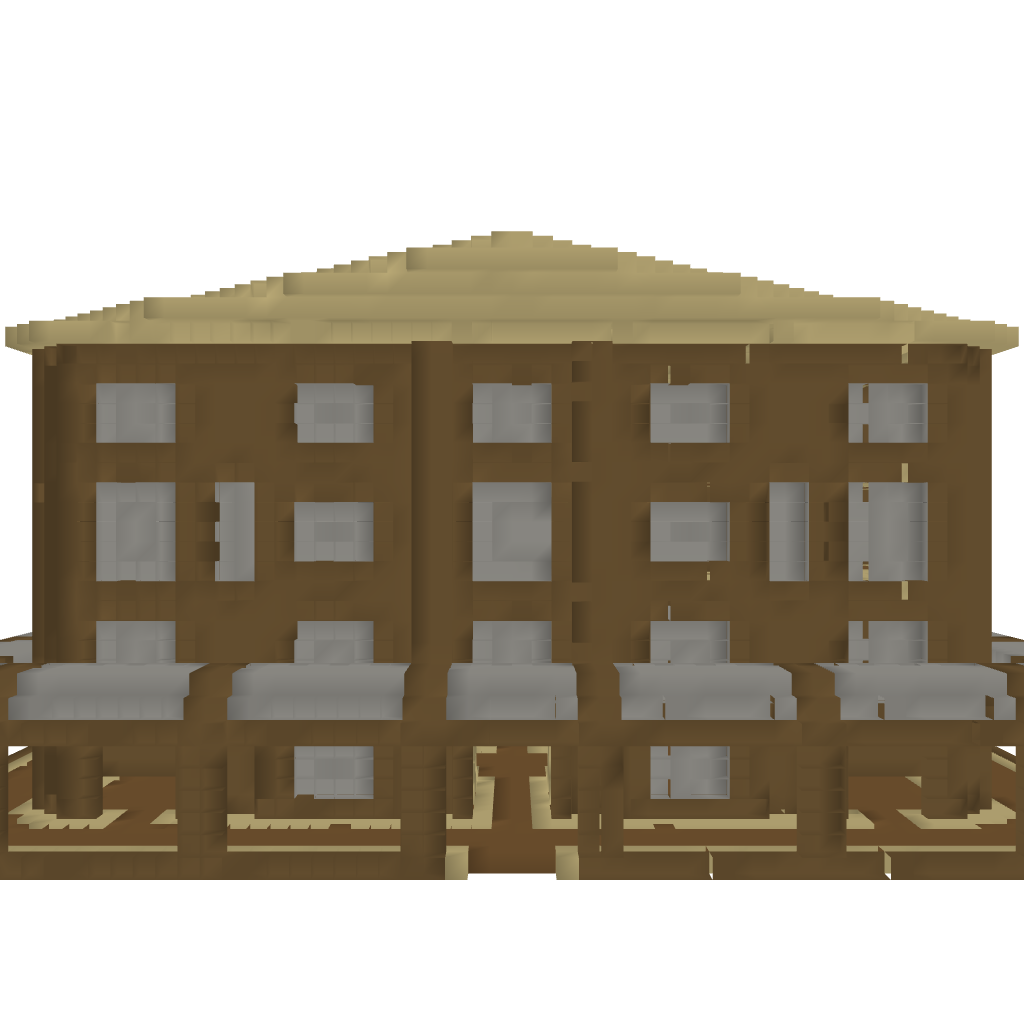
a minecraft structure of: RCSys - Wooden Store 64x64x33